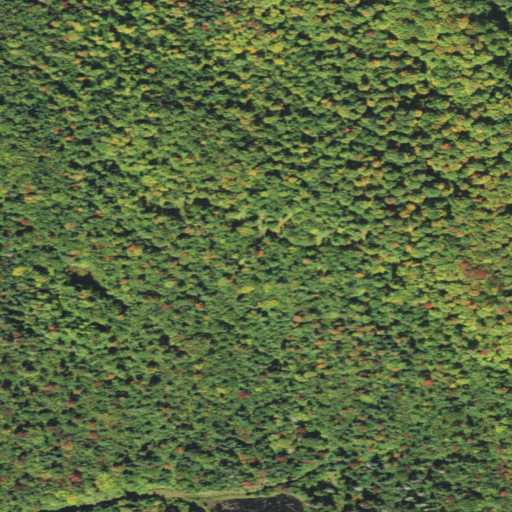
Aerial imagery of mountain in Vermont named Kemp Hill containing deciduous forest, mixed forest, shrub, and evergreen forest